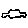
Label: car